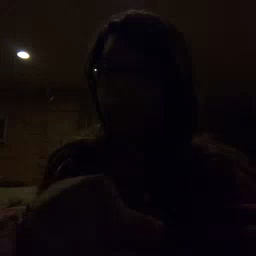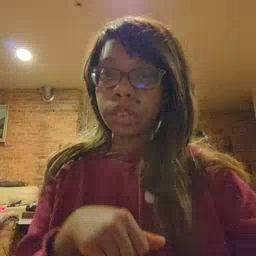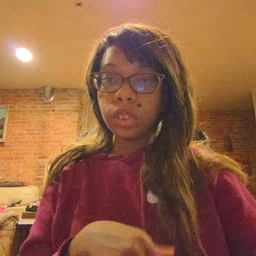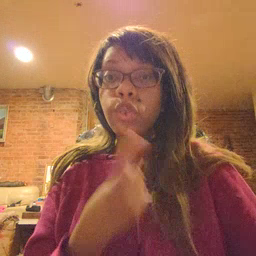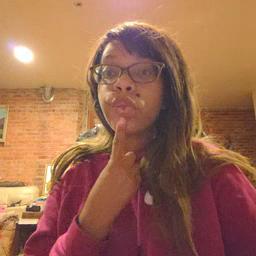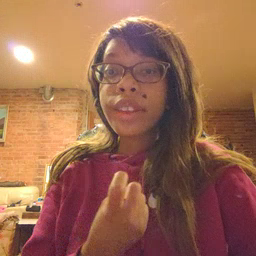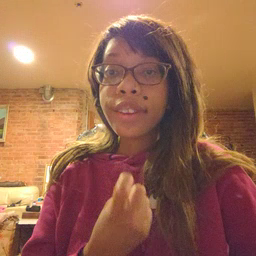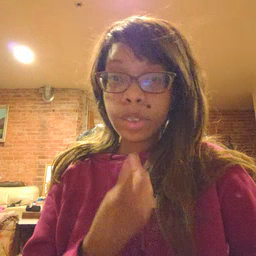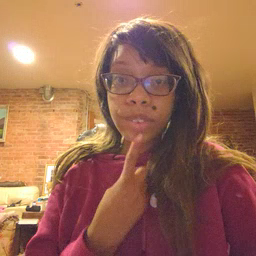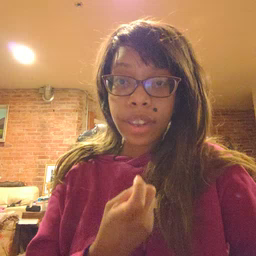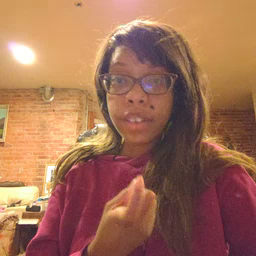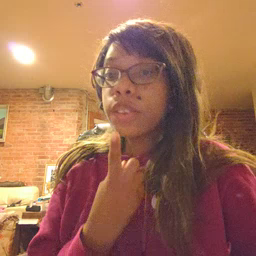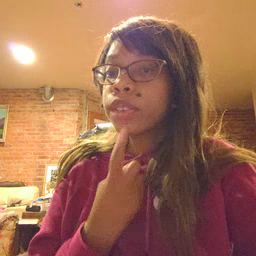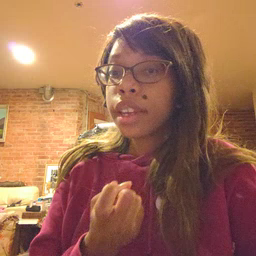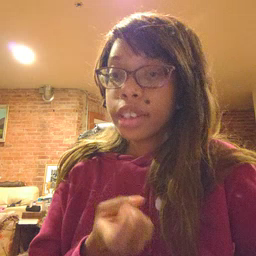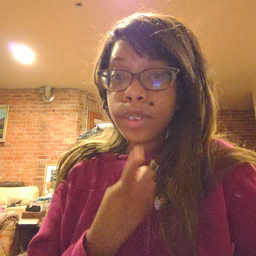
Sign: red